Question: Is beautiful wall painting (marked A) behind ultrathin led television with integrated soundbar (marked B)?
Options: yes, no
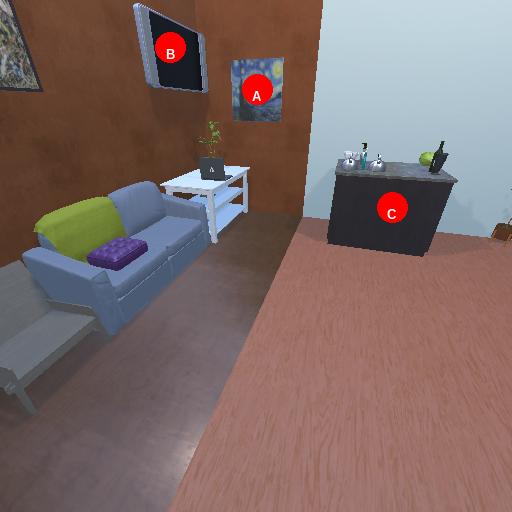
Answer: yes